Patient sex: F
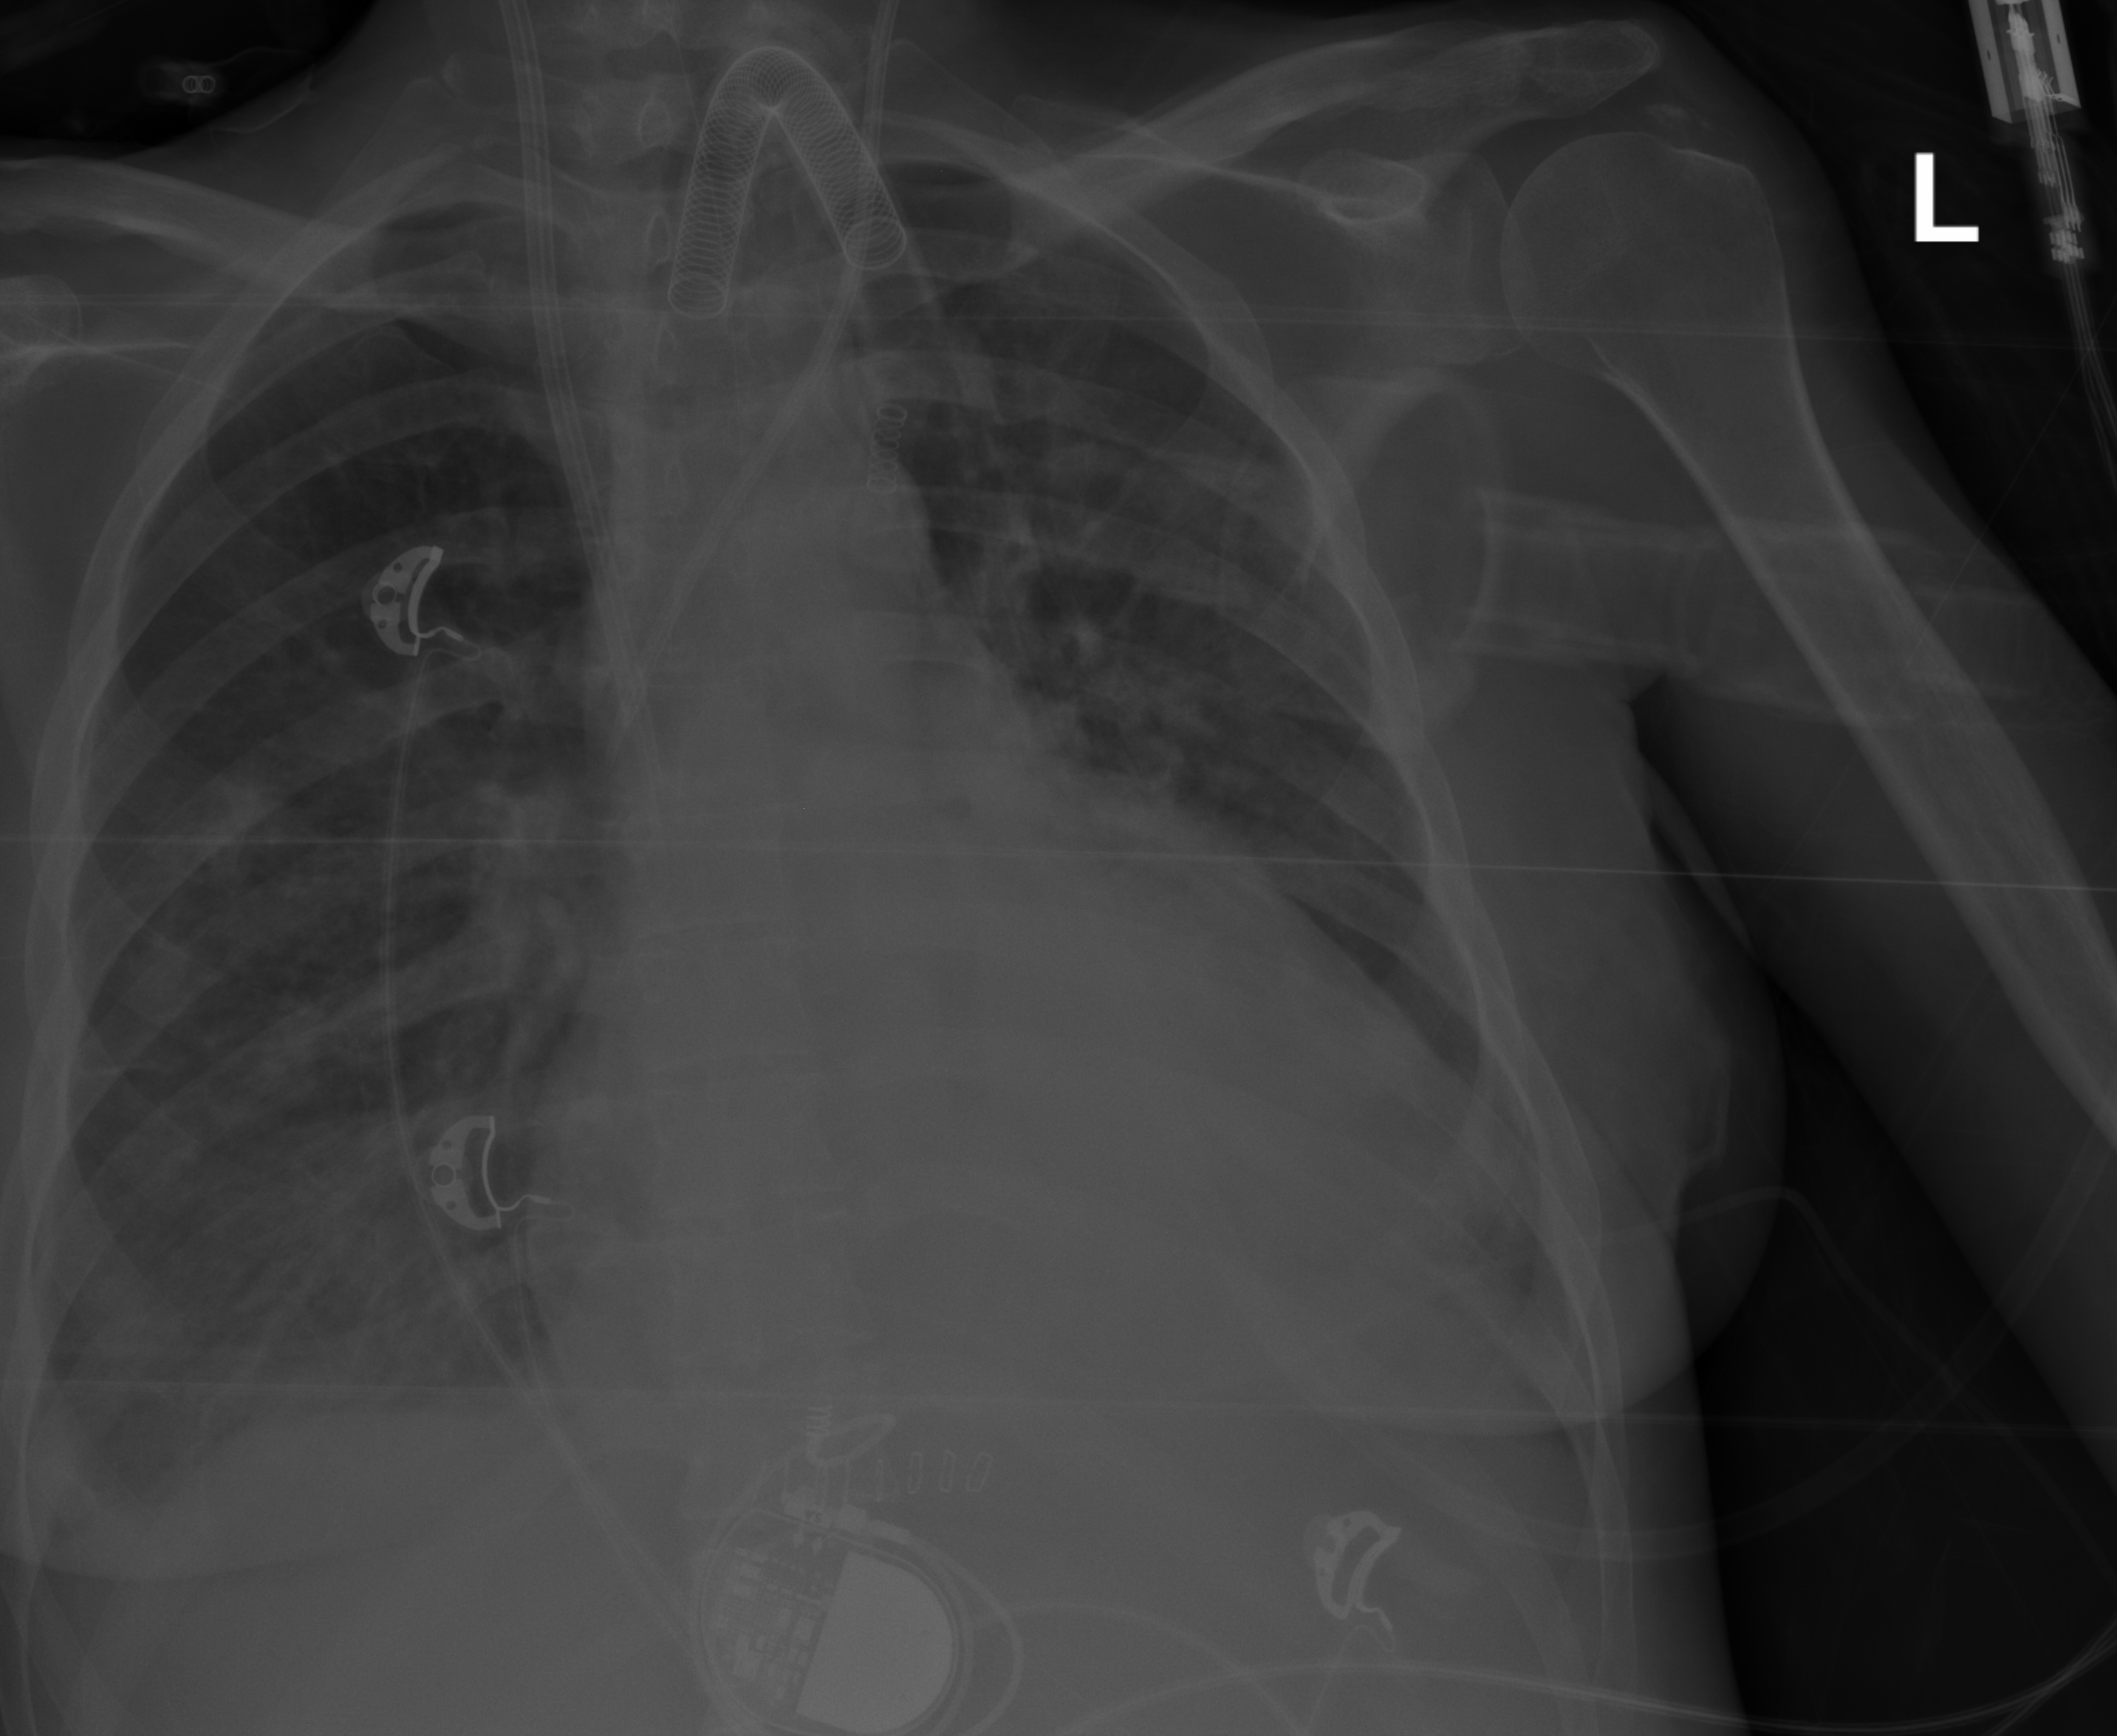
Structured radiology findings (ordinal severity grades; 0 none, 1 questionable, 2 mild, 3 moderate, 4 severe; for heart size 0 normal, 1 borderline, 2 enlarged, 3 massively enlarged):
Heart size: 2
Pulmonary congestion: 2
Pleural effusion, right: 2
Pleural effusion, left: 0
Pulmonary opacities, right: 3
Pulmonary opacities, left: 0
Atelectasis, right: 2
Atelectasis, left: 2